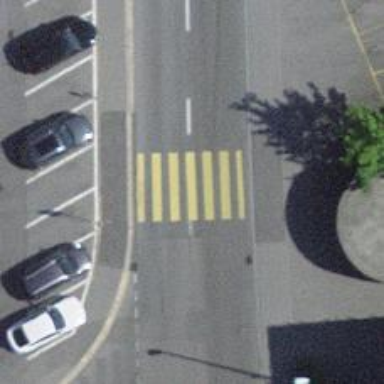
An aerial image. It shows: Uncontrolled zebra crossing with zebra markings.